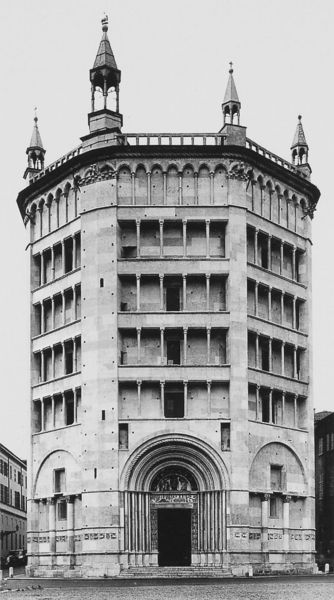
Titel: Baptisterium in Parma
Standort: Parma, Baptisterium (EU - I - Emilia-Romagna)
Schlagwörter: fenster, grau, straße, säulen, tür, gebäude, architektur, front, turm, balkon, bogen, italien, türen, rundbogen, symmetrie, tor, foto, bögen, eingang, burg, eckig, türmchen, türme, portal, etagen, archivolte, säulengang, tympanon, sechseckig, turmhelm, geäbude